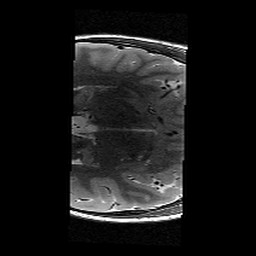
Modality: T2w
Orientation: axial
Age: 12
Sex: male
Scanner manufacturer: siemens
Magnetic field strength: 3 T
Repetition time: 9.23 s
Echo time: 0.067 s